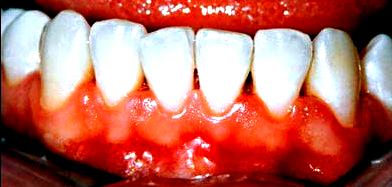
Condition: Gingivitis